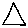
Label: triangle